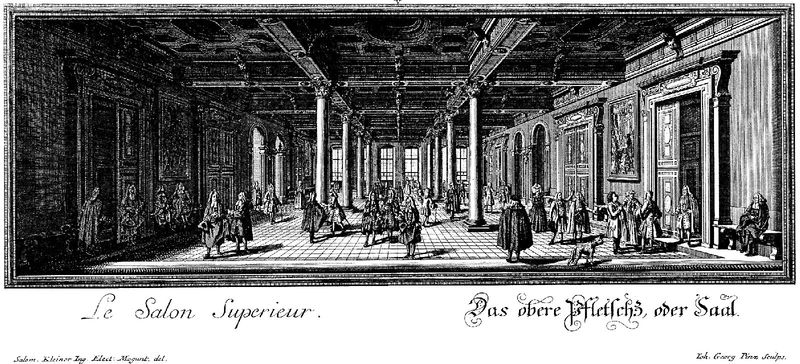
Titel: Rathaus in Augsburg
Künstler: Elias Holl
Standort: Augsburg, Maximilianstraße (EU - D - B)
Schlagwörter: dunkel, weiß, menschen, fenster, frankreich, grau, männer, raum, schwarz, skizze, säulen, tür, zeichnung, zimmer, haus, gesellschaft, leute, tanz, gericht, architektur, barock, rahmen, boden, mantel, adel, decke, gewänder, händler, perücke, schrift, papier, türen, grafik, hof, saal, französisch, salon, stuck, deutsch, stich, text, treffen, flanieren, krönung, empfang, audienz, kasetten, sall, rat, rittersaal, tü, hohe decke, besprechun g, zue, ratt, raat, oberer saal, superieur, pfletschs, adel ratsherren rathaus mittelalter